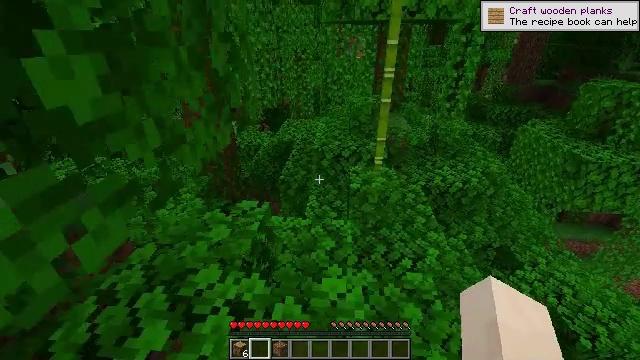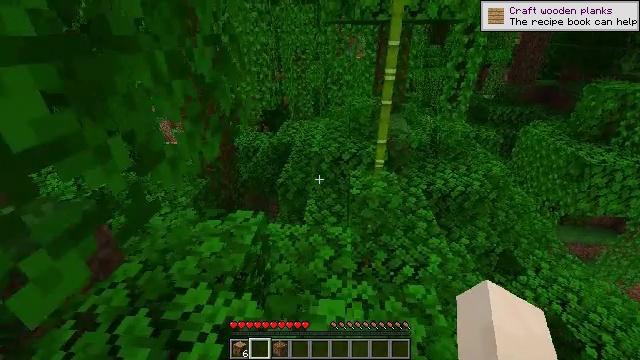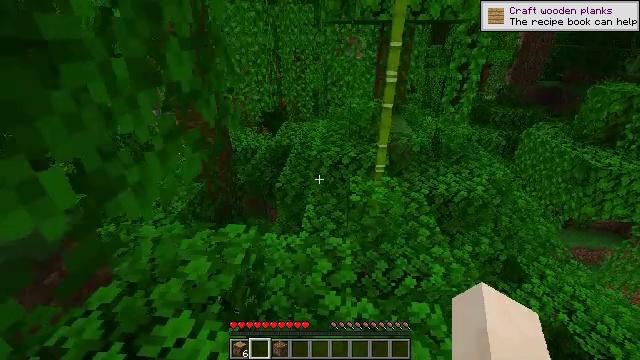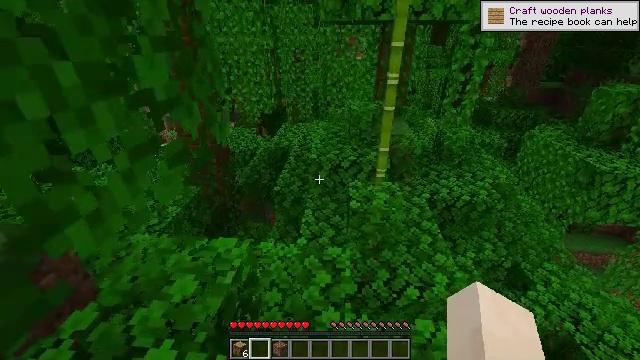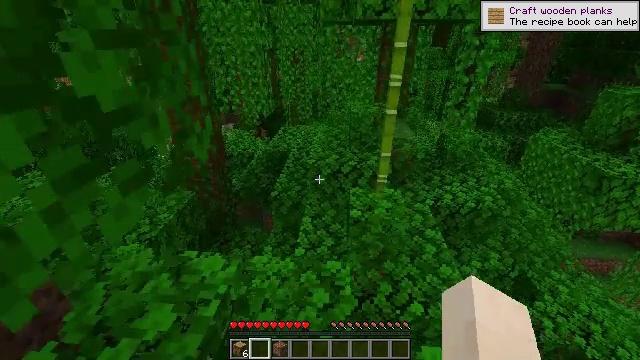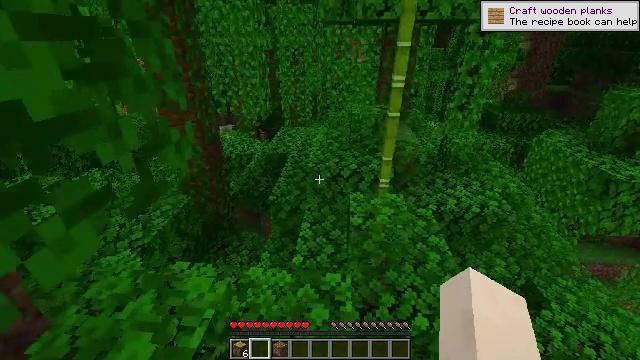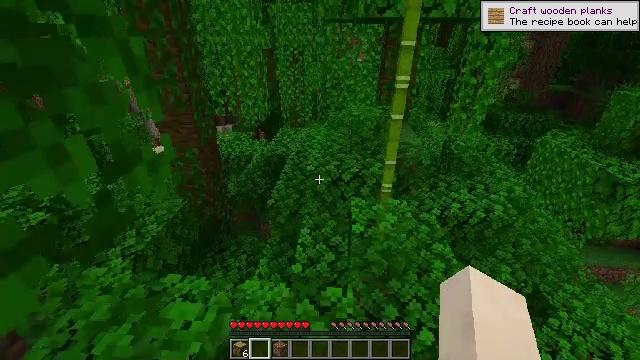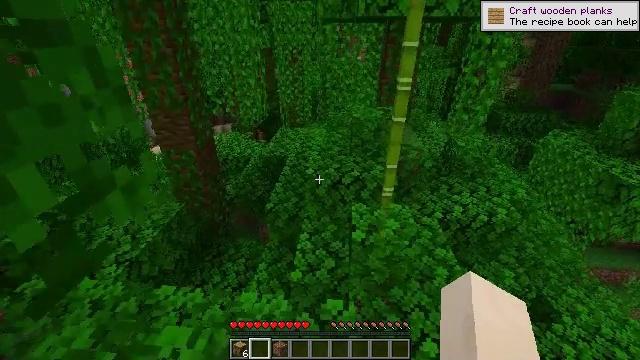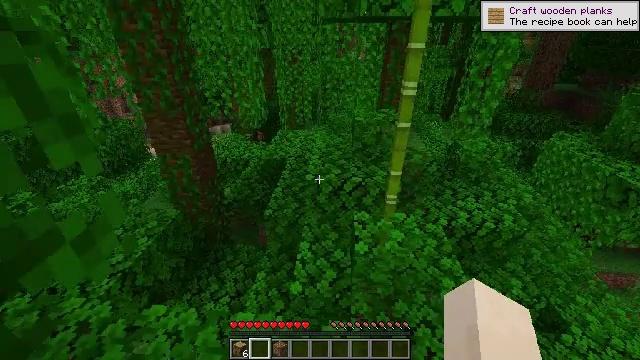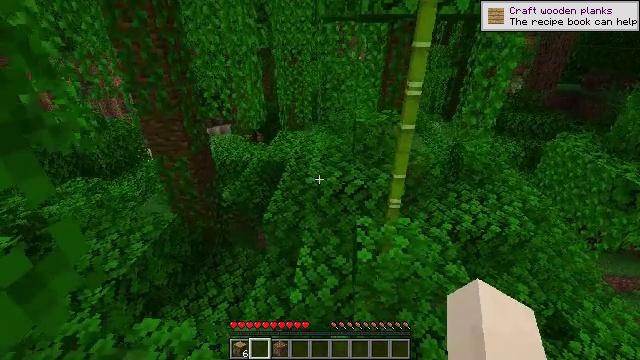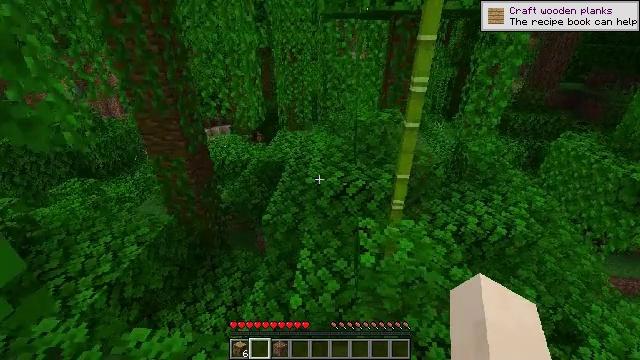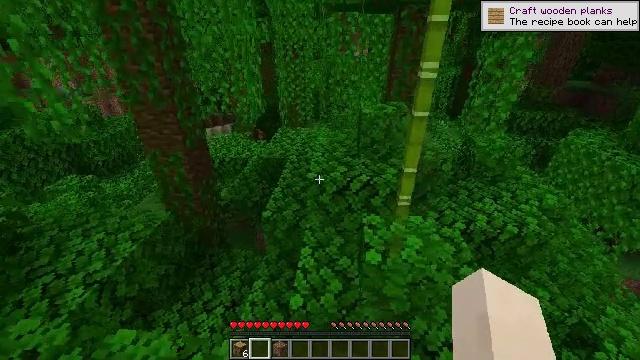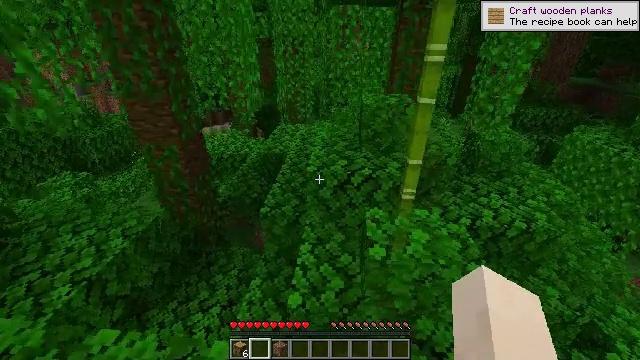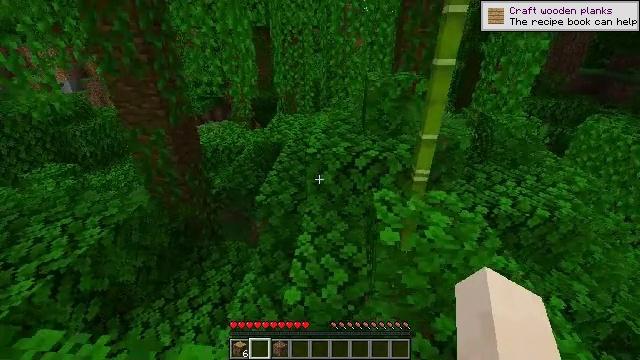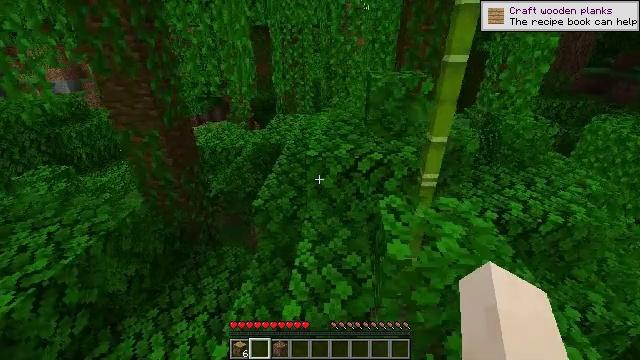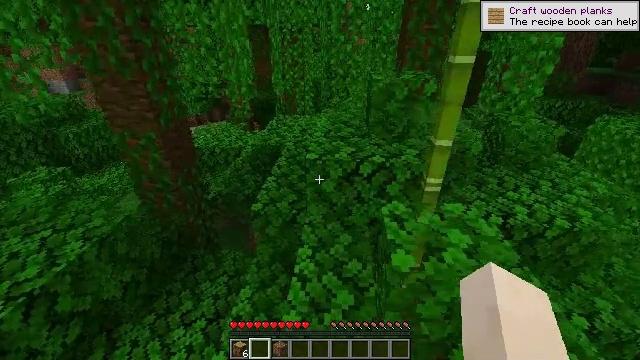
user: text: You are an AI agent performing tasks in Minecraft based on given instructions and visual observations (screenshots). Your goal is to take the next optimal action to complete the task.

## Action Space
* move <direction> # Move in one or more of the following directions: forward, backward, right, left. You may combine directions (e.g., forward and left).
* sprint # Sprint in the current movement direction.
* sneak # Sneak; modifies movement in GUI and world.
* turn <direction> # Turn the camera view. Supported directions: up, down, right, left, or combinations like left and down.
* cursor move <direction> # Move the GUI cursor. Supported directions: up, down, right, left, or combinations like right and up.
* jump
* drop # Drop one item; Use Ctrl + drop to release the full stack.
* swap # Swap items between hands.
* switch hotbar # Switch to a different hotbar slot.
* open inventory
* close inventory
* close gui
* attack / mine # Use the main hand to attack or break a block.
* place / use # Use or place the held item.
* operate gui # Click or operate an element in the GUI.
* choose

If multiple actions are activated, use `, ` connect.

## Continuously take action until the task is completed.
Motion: motion action
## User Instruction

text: Mine the jungle leaves to get saplings or sticks.
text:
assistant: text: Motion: move forward
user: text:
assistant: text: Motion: move forward
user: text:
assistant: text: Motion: move forward
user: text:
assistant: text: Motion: move forward
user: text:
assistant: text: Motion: move forward
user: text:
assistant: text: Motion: move forward
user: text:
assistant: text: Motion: move forward
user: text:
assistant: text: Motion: move forward
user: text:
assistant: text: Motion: move forward
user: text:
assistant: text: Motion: move forward
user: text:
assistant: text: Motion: move forward
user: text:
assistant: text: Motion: move forward
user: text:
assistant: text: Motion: move forward
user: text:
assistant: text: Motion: move forward
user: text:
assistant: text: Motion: move forward
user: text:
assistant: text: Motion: move forward
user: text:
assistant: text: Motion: move forward
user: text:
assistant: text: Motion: move forward
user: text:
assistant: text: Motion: move forward
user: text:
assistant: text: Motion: move forward
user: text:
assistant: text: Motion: move forward
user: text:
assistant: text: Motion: move forward
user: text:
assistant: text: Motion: move forward
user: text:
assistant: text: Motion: move forward
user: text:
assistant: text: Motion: move forward
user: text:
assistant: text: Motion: move forward, jump
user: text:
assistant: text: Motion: move forward, jump
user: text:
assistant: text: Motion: move forward, jump
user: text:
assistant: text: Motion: move forward, jump
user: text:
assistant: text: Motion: move forward, jump